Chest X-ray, PA view. Patient: 47 years old, sex F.
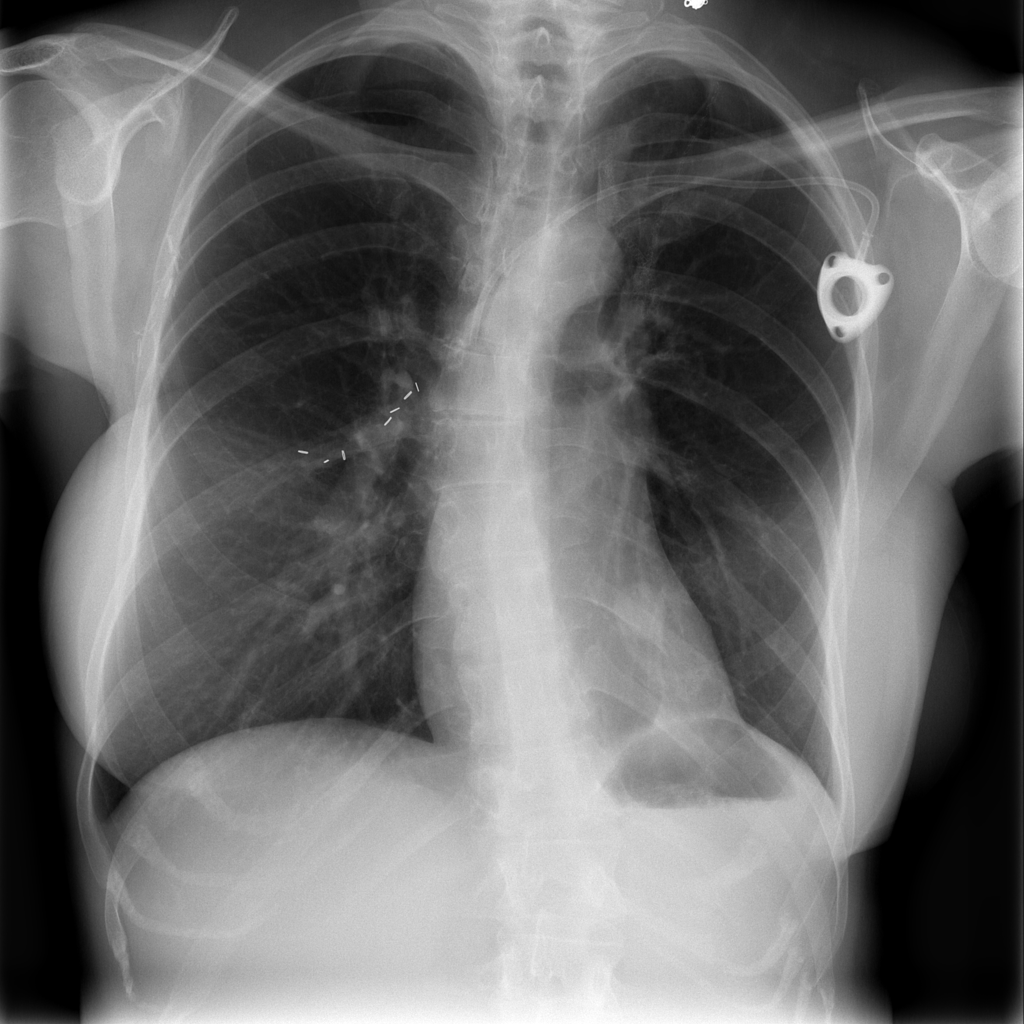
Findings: Mass